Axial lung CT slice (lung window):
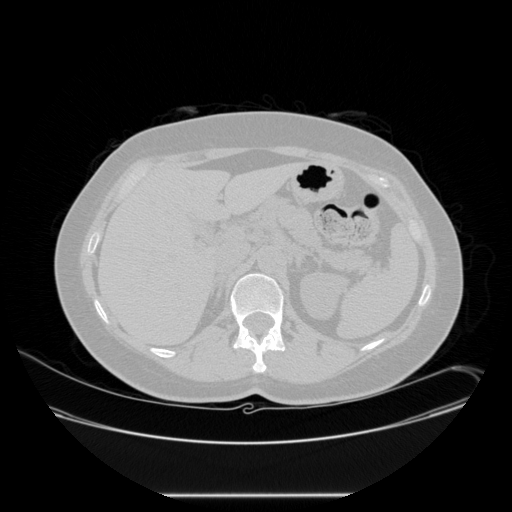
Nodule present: no